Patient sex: M
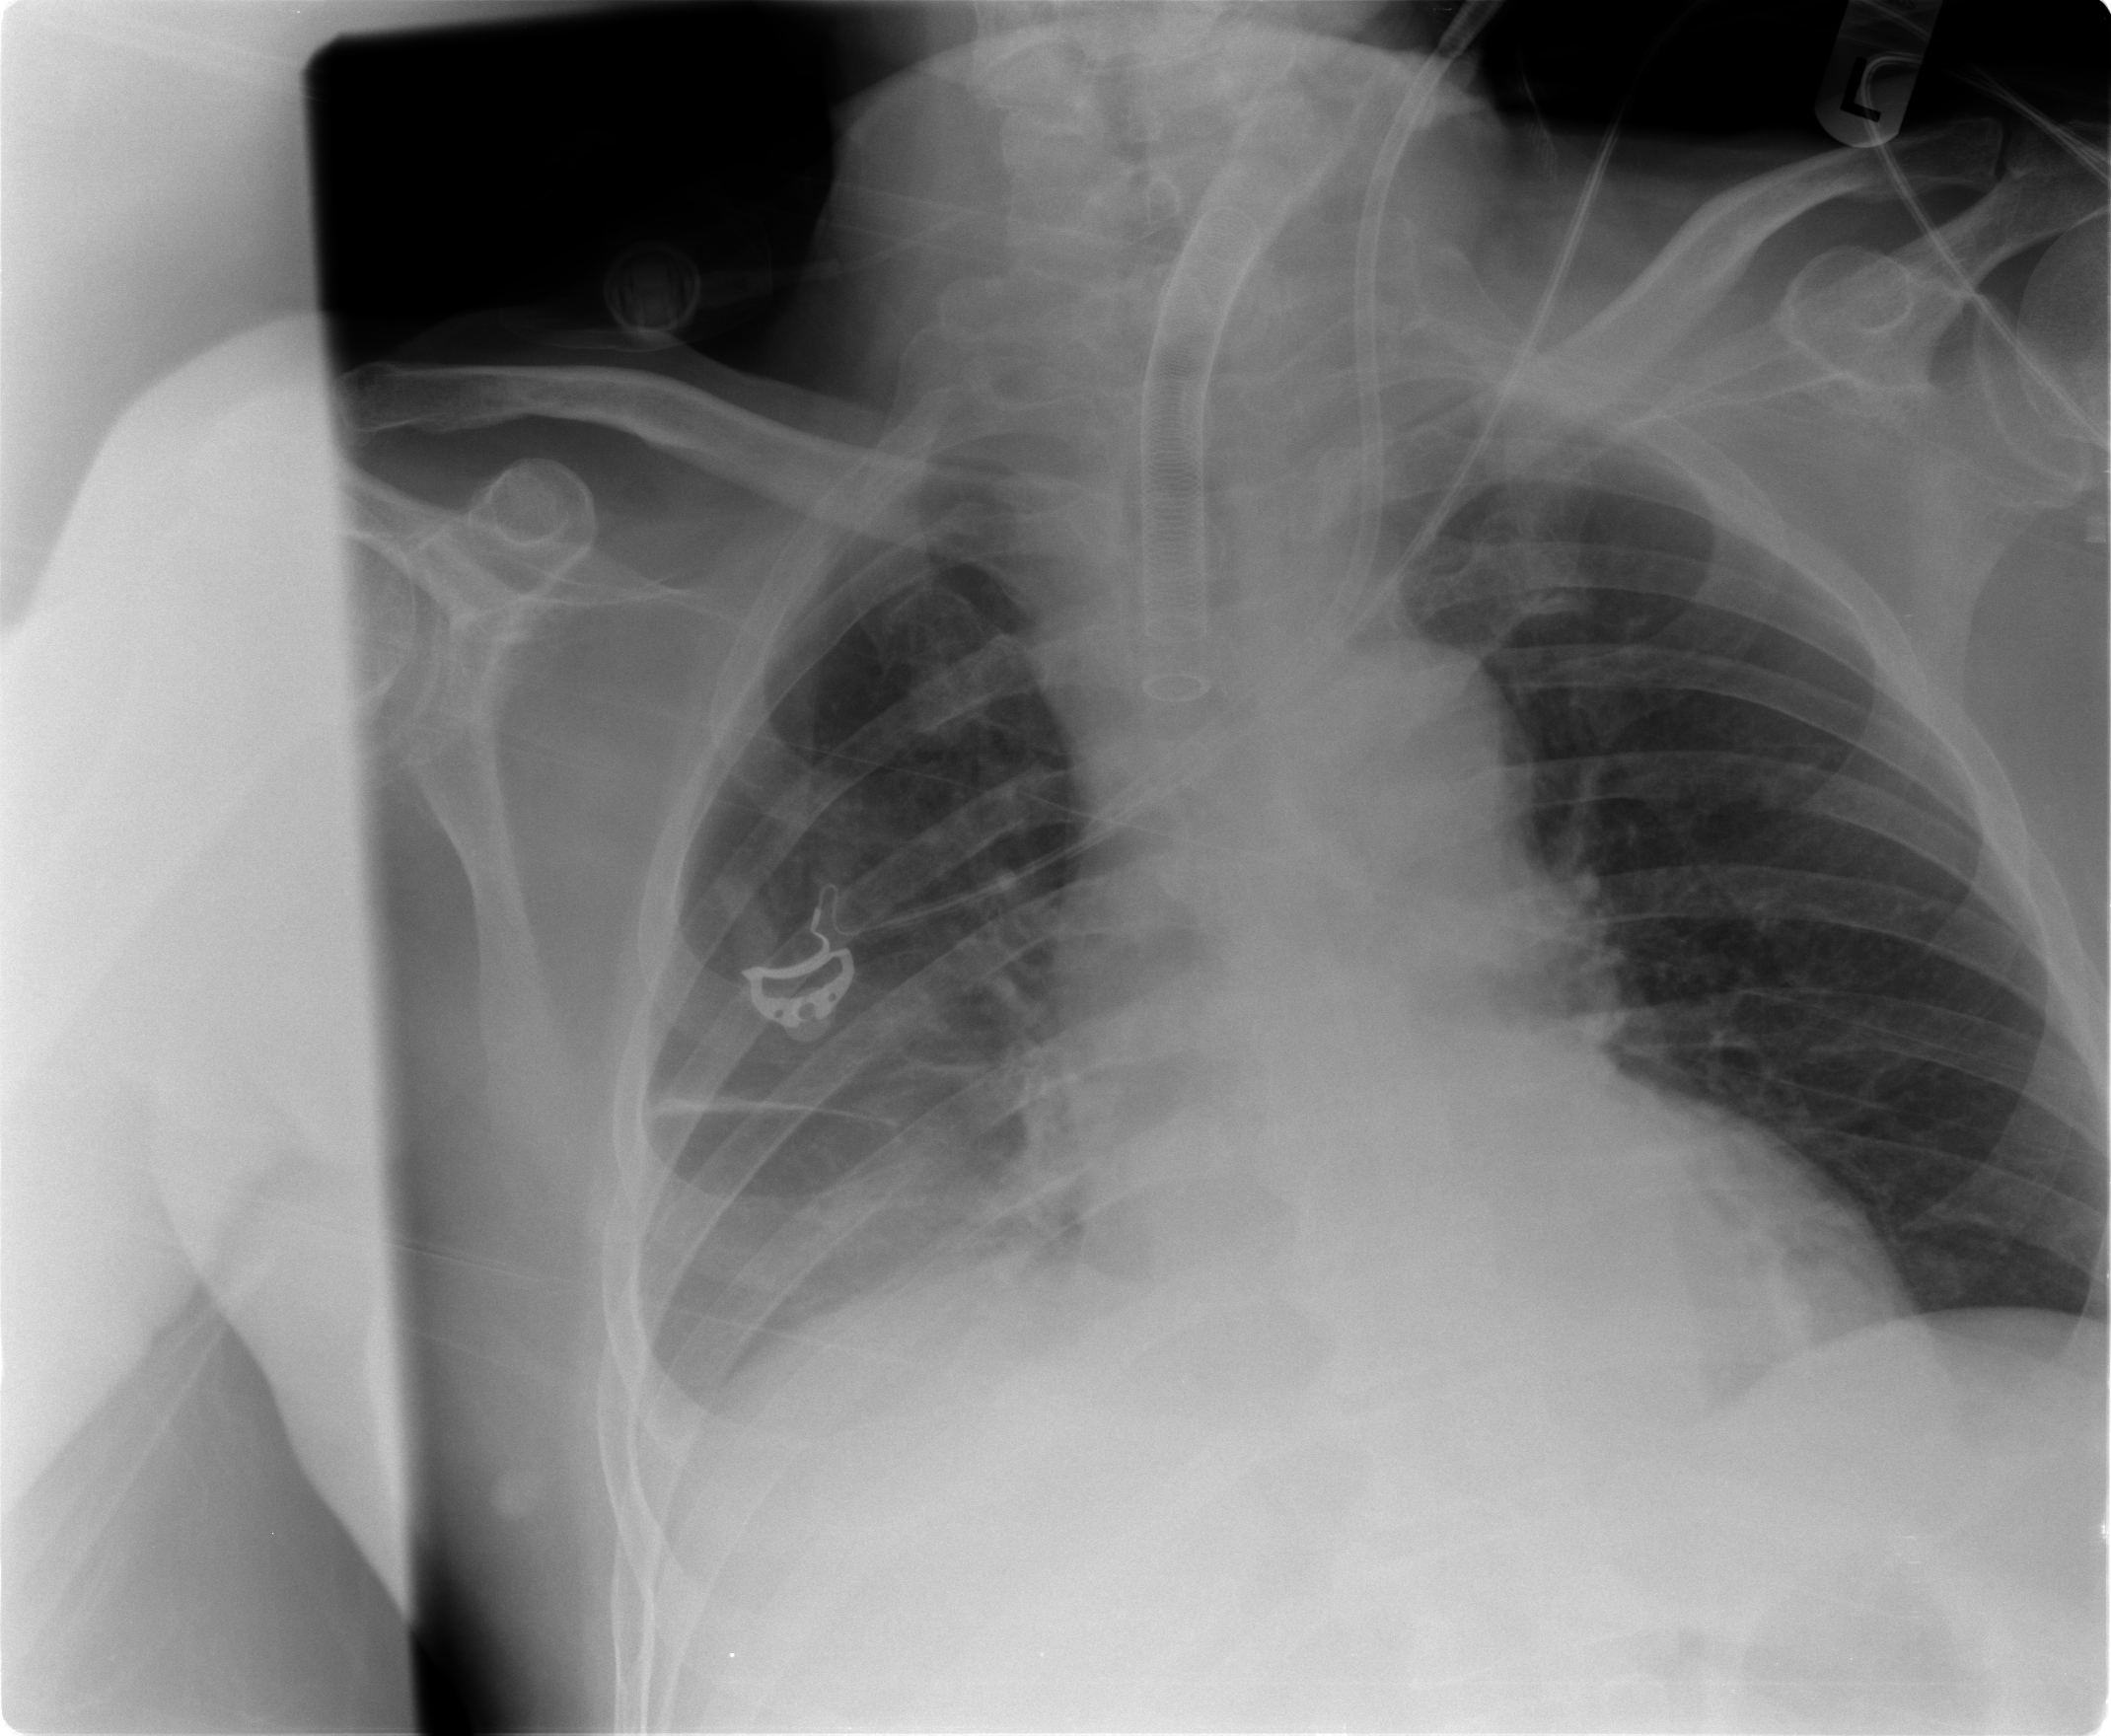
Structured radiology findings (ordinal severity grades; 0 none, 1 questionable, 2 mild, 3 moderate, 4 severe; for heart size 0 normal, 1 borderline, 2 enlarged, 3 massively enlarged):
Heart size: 1
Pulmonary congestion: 0
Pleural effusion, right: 3
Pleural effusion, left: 0
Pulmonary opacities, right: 1
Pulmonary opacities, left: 0
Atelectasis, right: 3
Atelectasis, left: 0